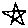
Label: star